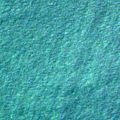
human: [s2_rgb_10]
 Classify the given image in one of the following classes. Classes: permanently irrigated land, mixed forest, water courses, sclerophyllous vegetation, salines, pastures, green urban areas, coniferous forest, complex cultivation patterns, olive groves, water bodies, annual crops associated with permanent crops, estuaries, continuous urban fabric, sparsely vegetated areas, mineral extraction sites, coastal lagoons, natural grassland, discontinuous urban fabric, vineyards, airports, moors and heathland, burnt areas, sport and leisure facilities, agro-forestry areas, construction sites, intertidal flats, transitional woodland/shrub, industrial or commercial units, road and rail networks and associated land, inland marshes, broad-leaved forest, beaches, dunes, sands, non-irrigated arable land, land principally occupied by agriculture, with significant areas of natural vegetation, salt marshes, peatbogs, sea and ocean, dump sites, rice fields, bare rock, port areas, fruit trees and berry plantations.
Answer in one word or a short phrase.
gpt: sea and ocean